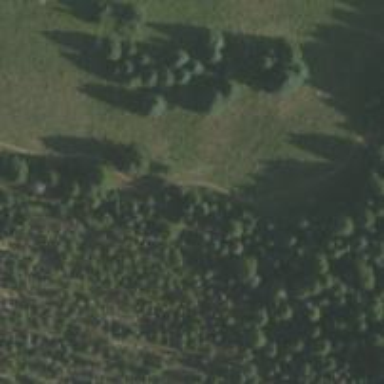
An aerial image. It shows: Path with excellent trail visibility.